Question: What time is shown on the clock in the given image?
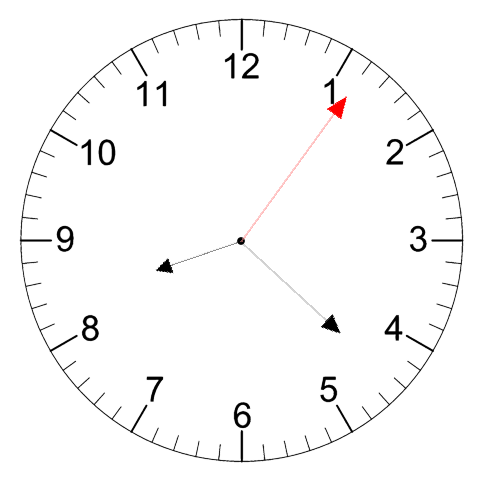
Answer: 08:22:06